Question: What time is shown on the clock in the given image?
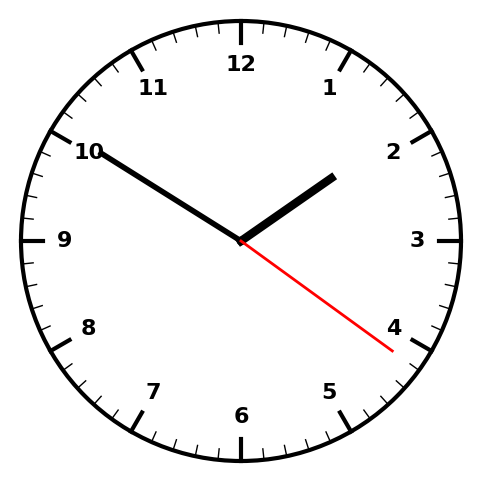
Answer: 01:50:21